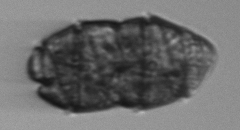
Label: Margalefidinium